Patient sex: M
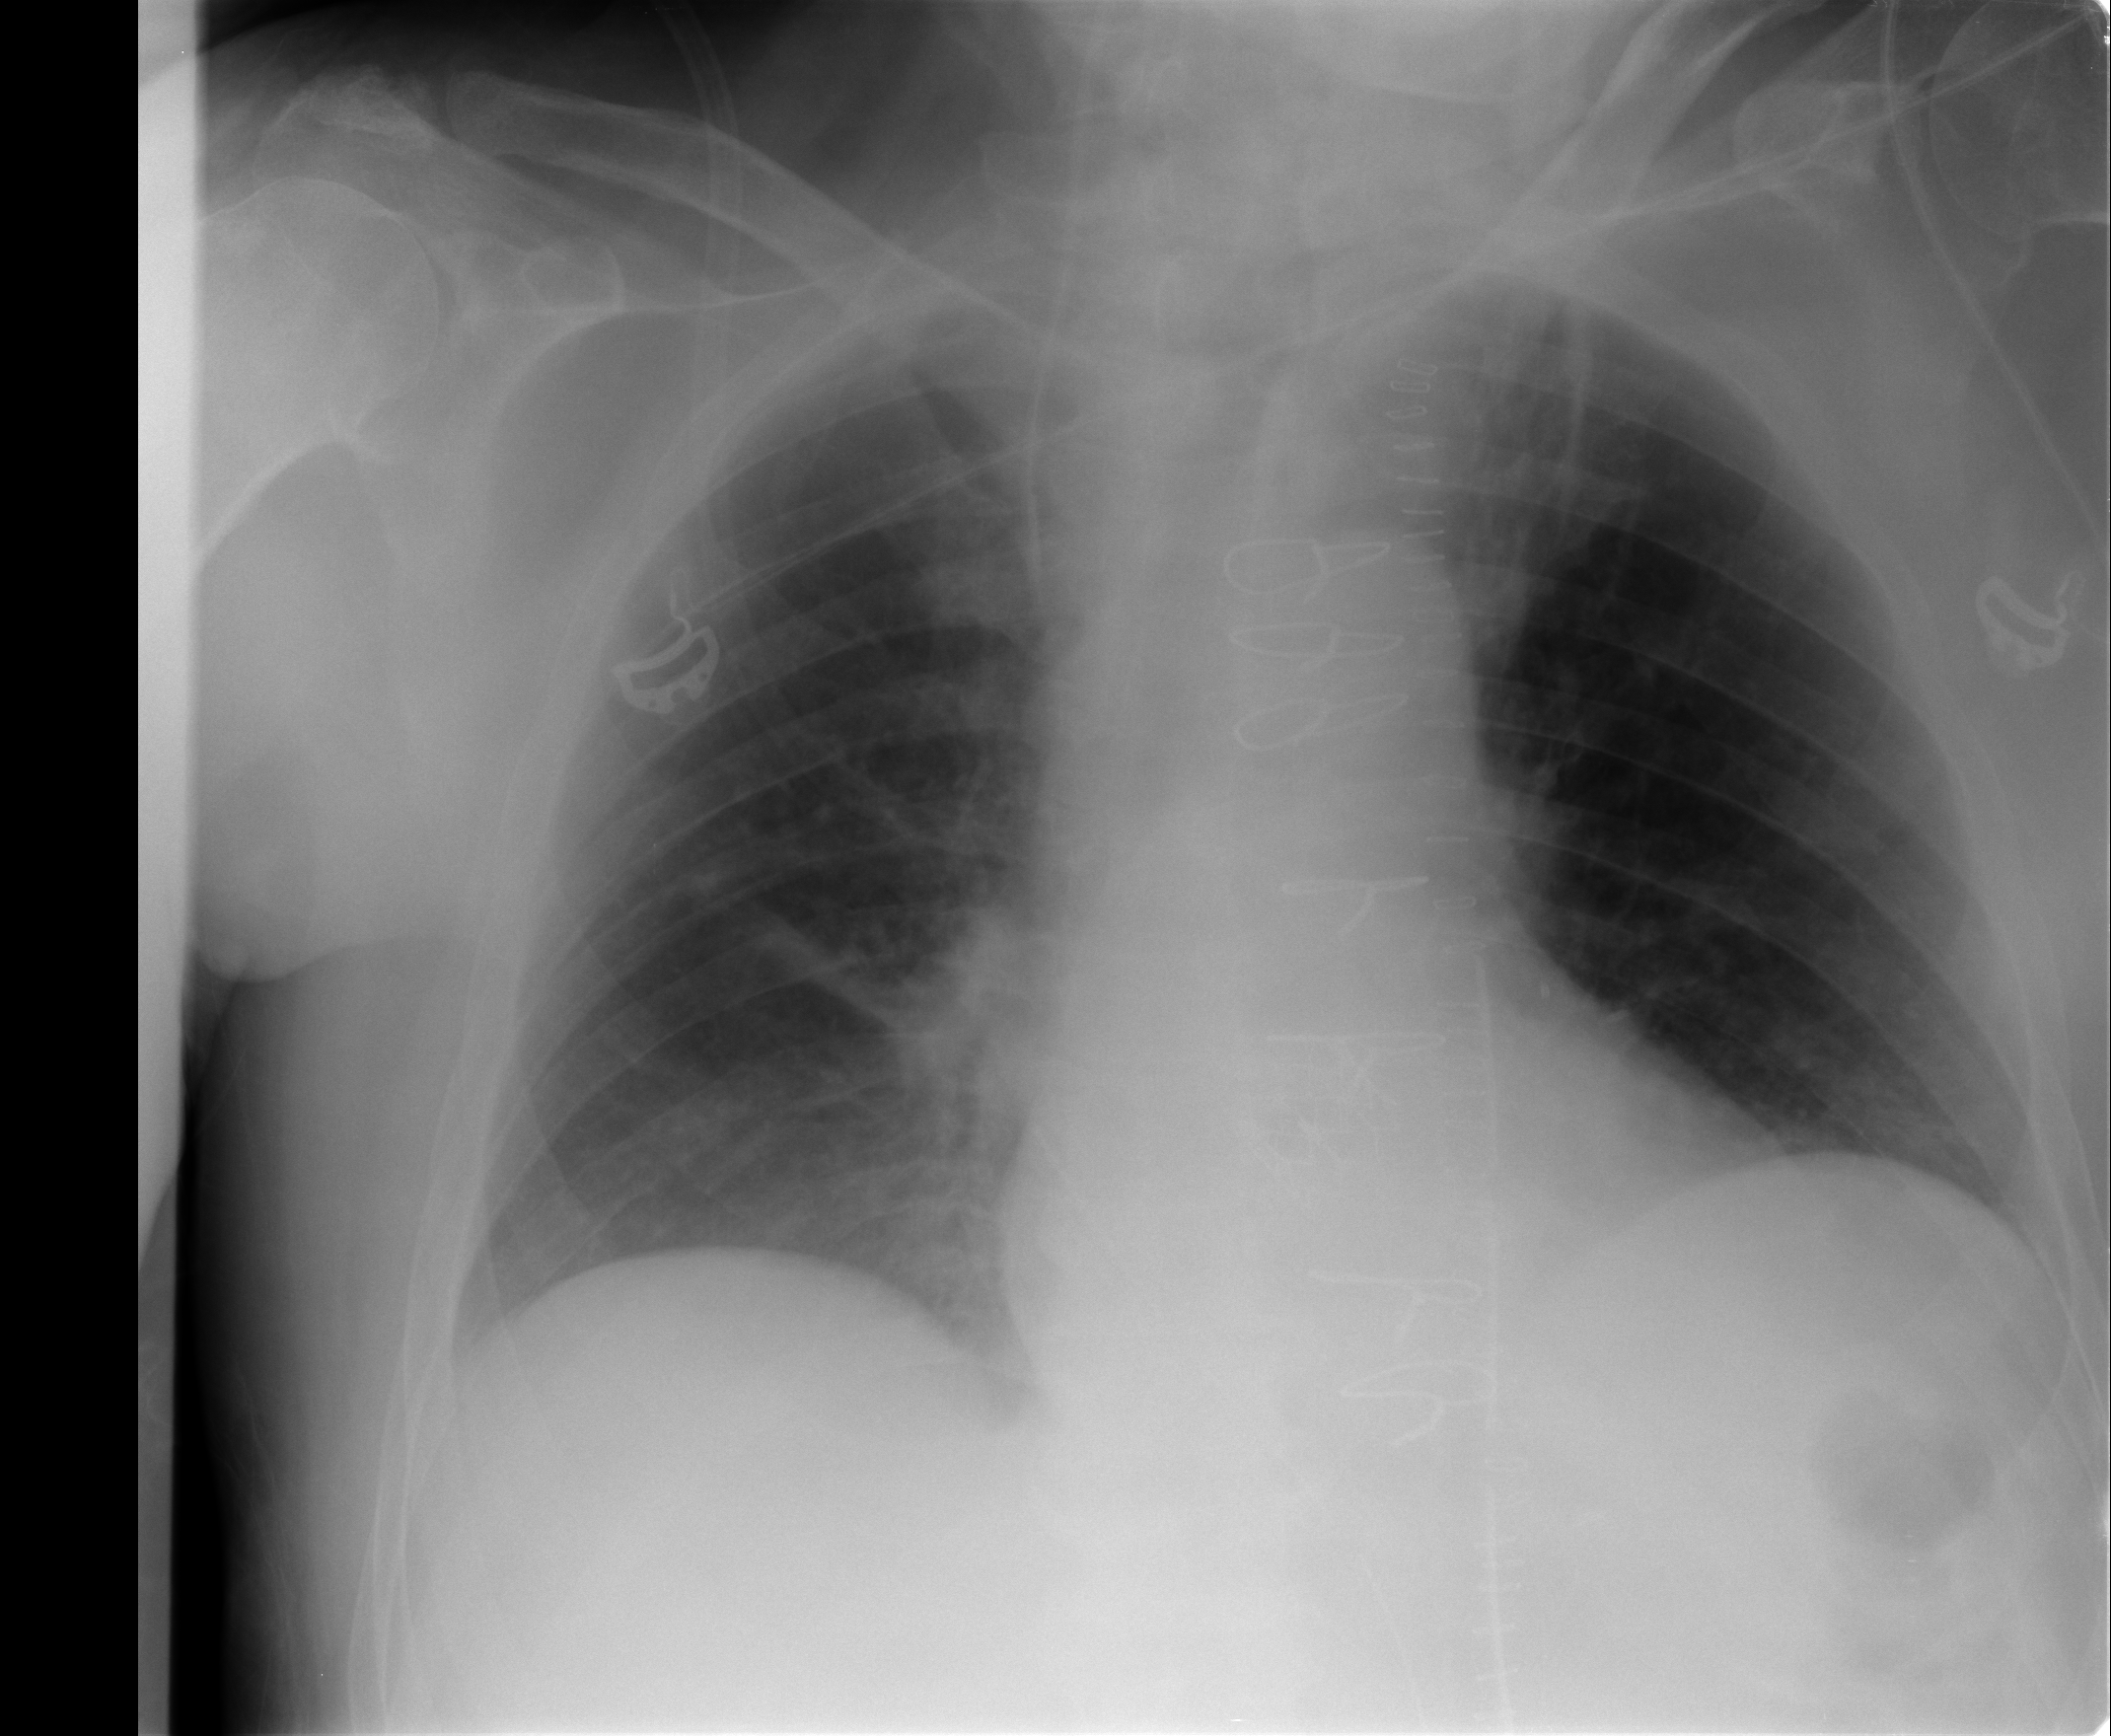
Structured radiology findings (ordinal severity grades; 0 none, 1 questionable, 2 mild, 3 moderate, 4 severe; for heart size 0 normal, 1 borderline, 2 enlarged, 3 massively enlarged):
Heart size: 1
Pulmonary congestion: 0
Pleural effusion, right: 0
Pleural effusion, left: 0
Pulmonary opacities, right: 0
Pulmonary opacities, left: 0
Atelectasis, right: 2
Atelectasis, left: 0